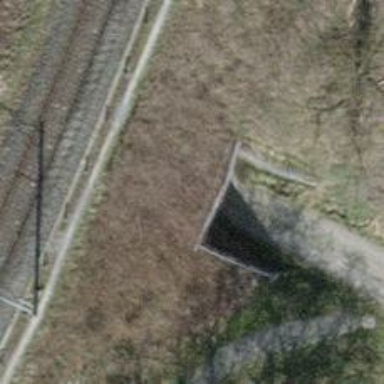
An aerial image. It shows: Pebblestone track with grade2 tracktype.